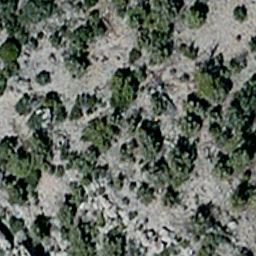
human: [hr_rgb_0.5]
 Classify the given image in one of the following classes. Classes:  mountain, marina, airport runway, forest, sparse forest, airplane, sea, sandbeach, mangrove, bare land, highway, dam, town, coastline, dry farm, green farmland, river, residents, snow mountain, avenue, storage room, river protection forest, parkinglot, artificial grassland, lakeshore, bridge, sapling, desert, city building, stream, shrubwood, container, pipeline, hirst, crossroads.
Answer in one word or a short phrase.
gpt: sparse forest